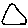
Label: triangle